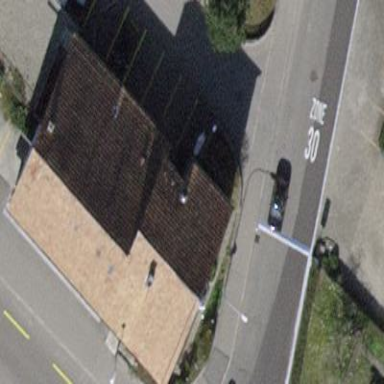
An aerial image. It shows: Apartment building with pitched roof.